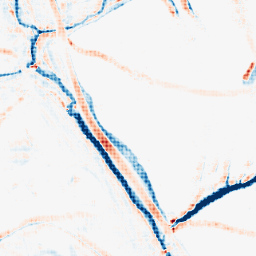
Category: morphological
Decomposition family: morphological_square
Decomposition parameters: operation: average
size: 10
Upsampling method: sinc_hamming
Upsampling parameters: scale: 8
kernel_size: 8
Upsampling scale: 8